RGB frame:
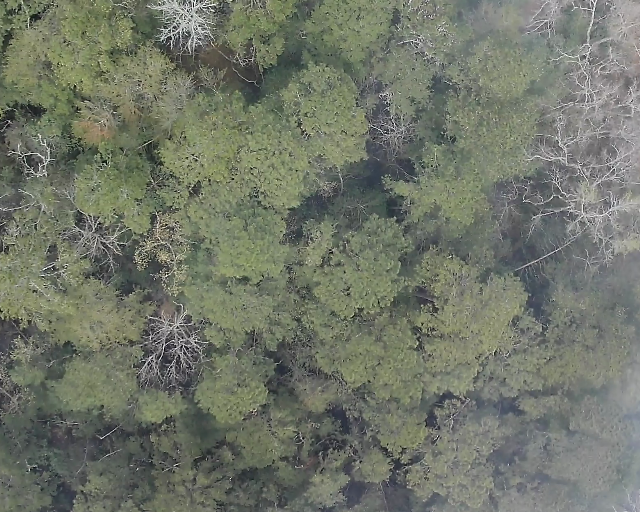
Thermal frame:
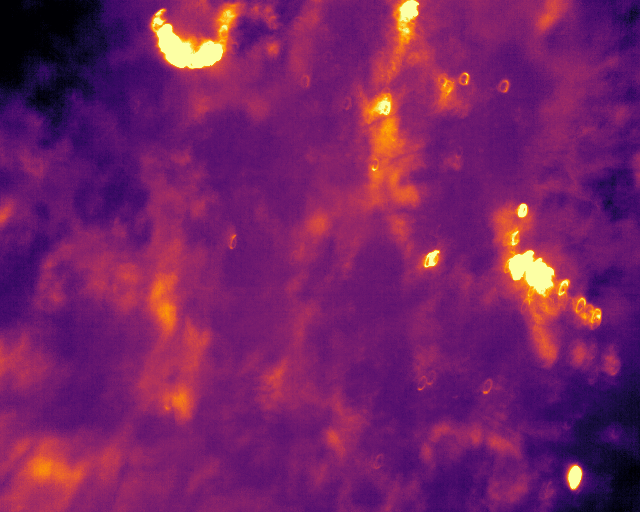
Captured: 2026-02-26 03:08:55
Pixels at or above 80 °C: 457 (fraction of frame: 0.001395)